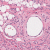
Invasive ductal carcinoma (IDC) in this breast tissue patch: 1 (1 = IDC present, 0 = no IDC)